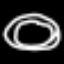
Label: donut